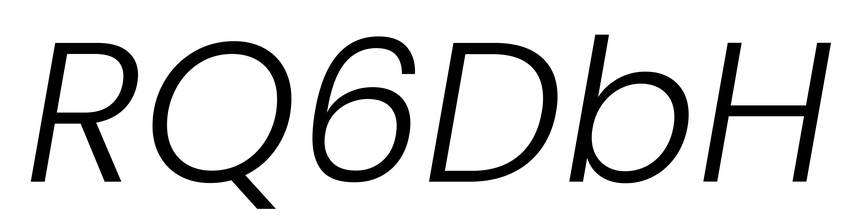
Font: Poppins-LightItalic